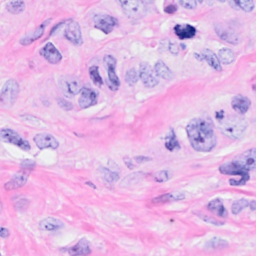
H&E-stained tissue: Breast